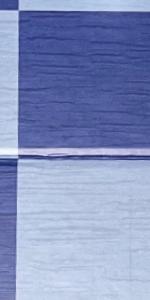
Label: Empty